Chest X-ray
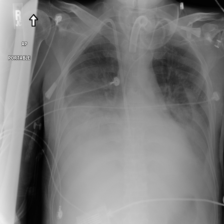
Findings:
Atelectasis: negative
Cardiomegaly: negative
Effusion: positive
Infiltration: negative
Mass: negative
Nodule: negative
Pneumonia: negative
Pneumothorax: negative
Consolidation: positive
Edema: negative
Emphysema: negative
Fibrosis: negative
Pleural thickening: negative
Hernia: negative